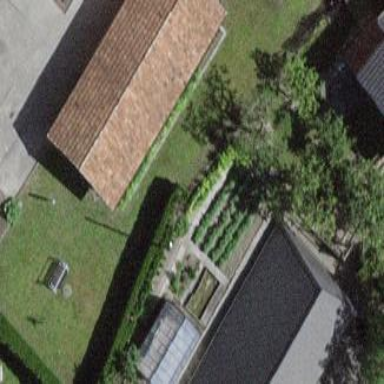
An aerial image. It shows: Simple and straightforward house.